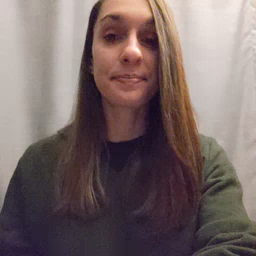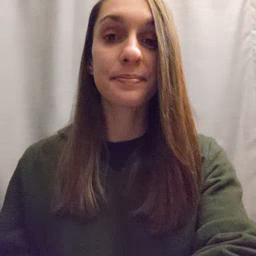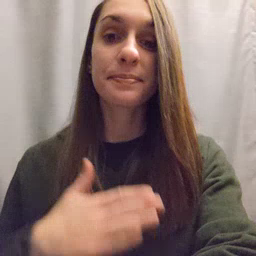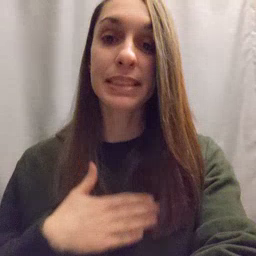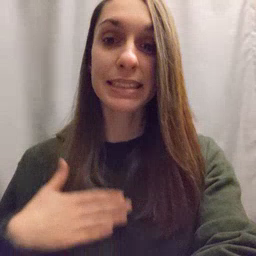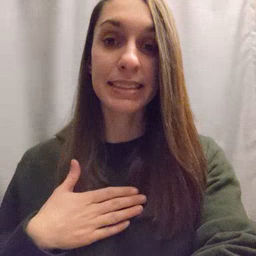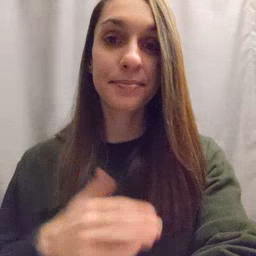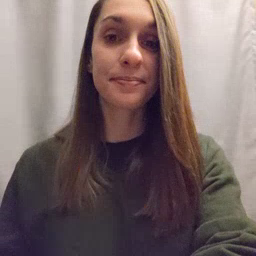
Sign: please